Interaction volume radius: 10 \u00c5
Interaction volume height: 35 \u00c5
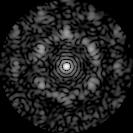
Disorder parameter: 0.667